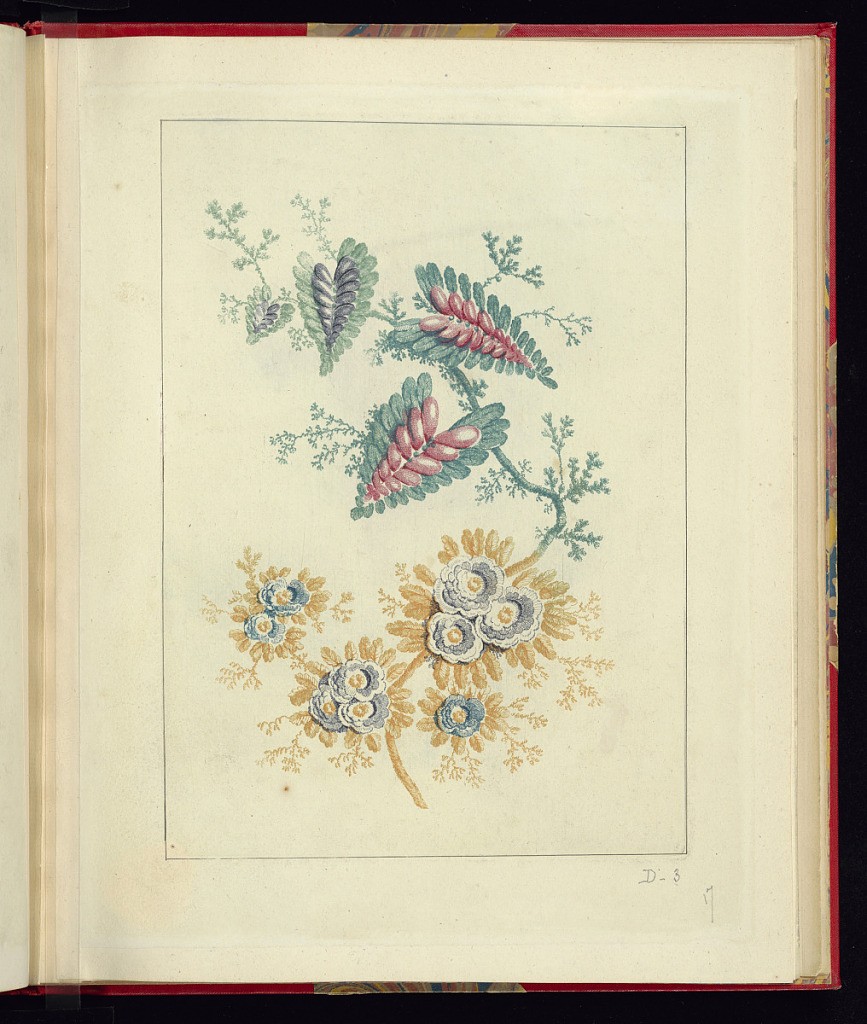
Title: Nouvelle Suitte de Cahiers de fleurs idéales, a l'usage des déssinateurs et des Peintres
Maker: Jean-Baptiste Pillement, French, 1728–1808
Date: after 1775
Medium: Etching with colored inks à la poupé on cream laid paper tipped in cream paper
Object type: Print
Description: Ornamental design featuring flowers and leaves. On the upper portion, triangular green leaves containing red and grey flowers inside, mimicking the form of the surrounding leaves, appear. Yellow-orange flowers with grey and green tri-circular centers are seen on the lower portion.